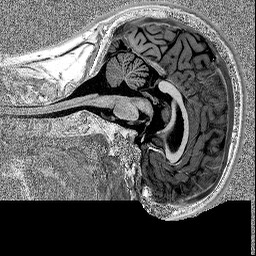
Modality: MP2RAGE
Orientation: sagittal
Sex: male